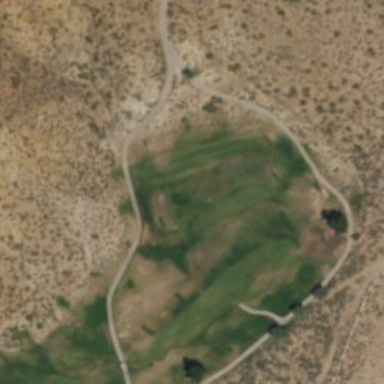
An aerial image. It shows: Well-maintained path for golf carts. The track type is grade1.